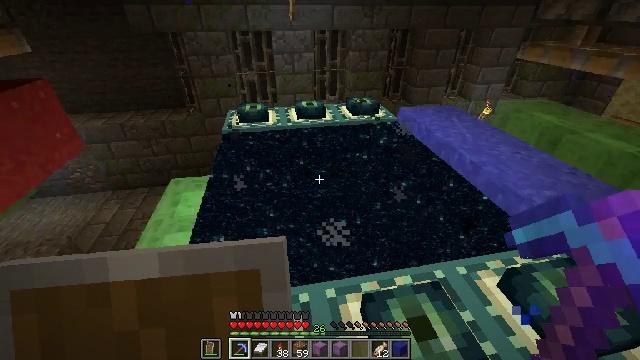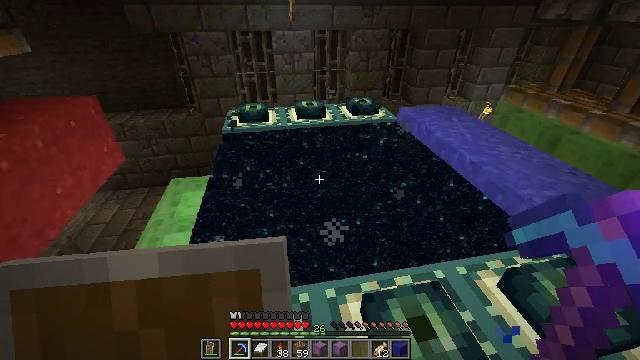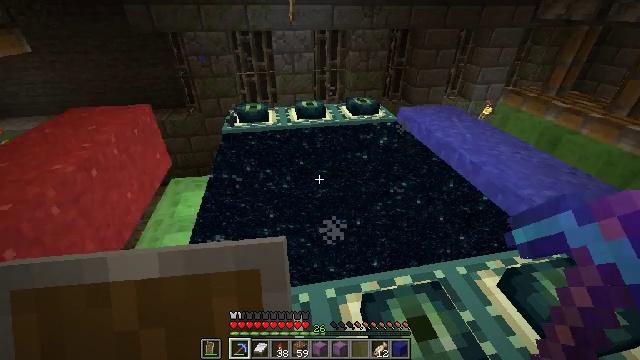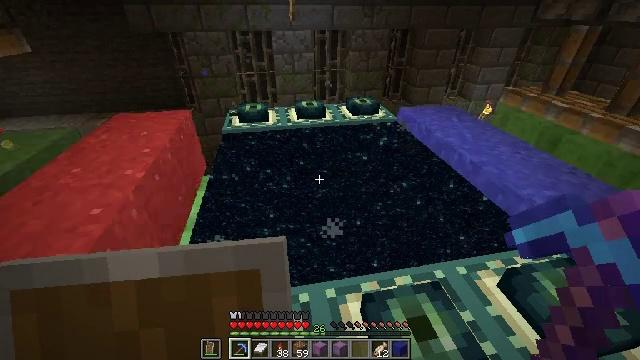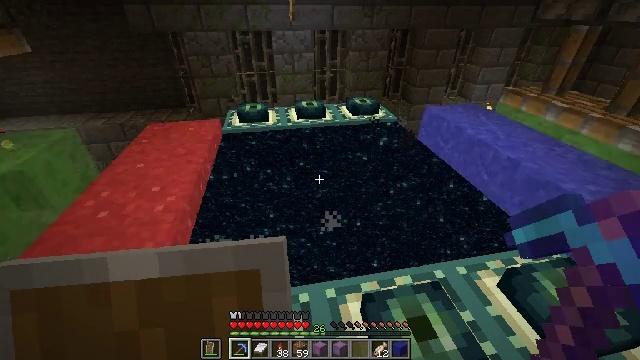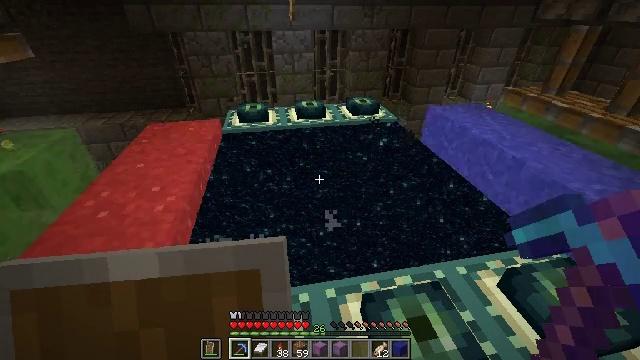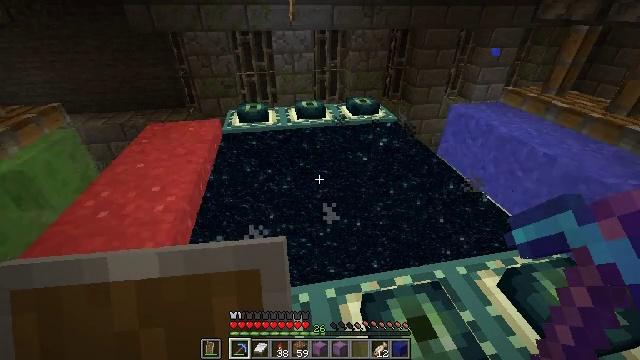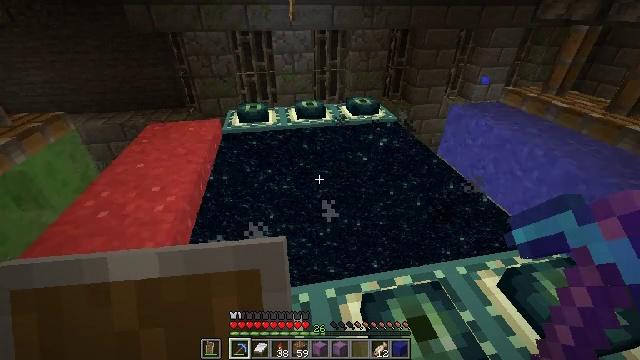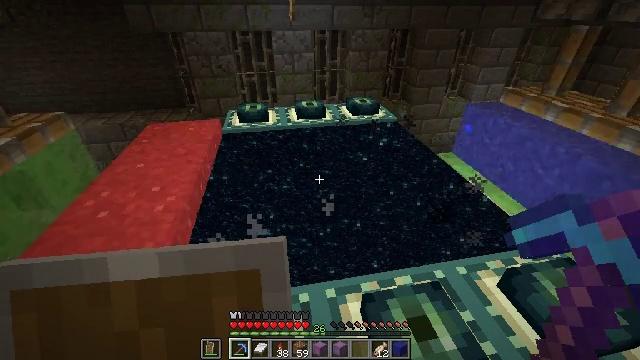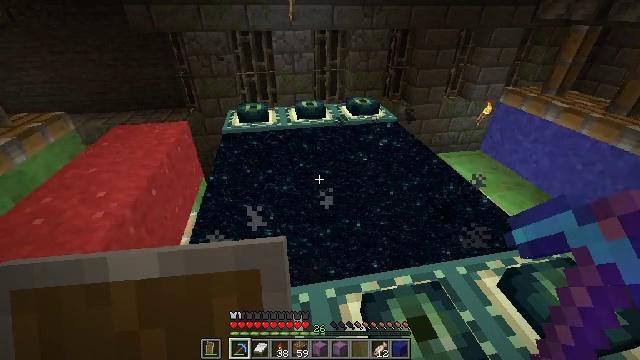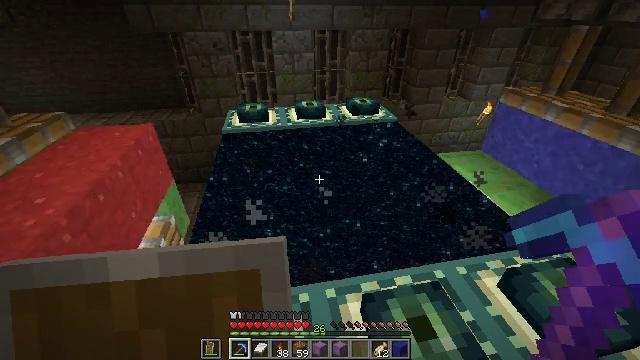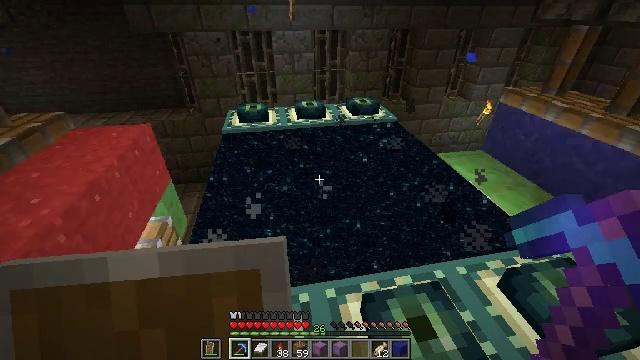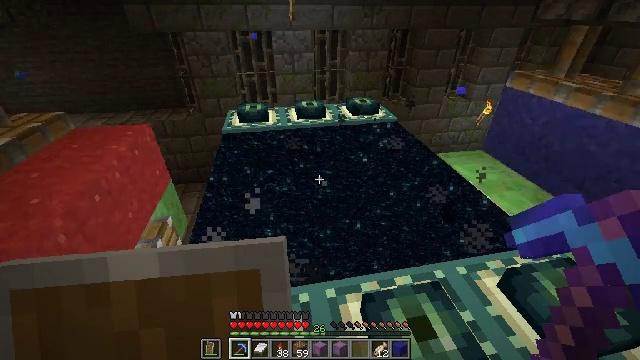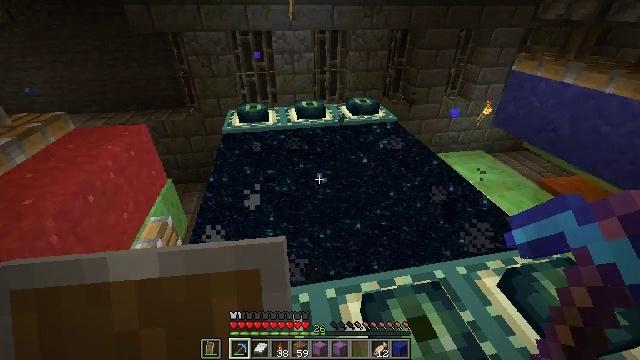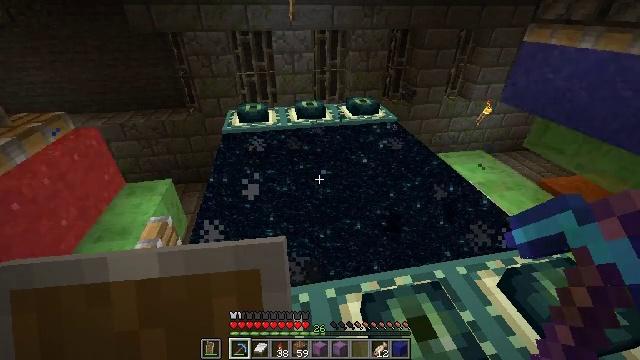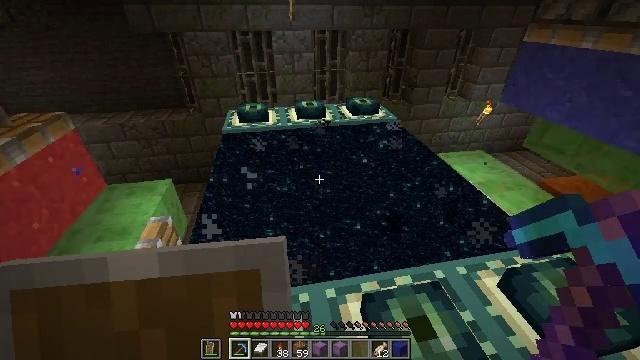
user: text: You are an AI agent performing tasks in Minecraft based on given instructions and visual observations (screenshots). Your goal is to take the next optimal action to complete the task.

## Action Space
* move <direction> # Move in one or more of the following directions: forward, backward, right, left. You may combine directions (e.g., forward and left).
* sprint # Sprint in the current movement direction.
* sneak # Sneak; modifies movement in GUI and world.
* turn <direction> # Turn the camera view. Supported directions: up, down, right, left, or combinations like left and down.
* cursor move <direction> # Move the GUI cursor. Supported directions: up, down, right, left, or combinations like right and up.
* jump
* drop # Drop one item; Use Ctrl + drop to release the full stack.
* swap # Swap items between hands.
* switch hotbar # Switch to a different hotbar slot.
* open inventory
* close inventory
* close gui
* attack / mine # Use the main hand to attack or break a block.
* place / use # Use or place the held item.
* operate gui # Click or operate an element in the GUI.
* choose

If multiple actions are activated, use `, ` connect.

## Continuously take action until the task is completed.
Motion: motion action
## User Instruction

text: Mine the blue concrete powder block.
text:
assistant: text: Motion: no_op
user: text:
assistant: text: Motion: no_op
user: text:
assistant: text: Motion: no_op
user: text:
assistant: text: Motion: no_op
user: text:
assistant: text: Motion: no_op
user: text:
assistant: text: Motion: no_op
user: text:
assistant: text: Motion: no_op
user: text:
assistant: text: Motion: no_op
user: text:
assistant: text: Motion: no_op
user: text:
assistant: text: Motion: no_op
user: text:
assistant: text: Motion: no_op
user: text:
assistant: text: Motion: no_op
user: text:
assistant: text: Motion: no_op
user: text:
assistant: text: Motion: no_op
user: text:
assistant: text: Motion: no_op
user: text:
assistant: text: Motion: no_op
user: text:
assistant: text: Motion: no_op
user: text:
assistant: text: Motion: no_op
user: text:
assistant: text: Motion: no_op
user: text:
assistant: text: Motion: no_op
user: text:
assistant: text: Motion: no_op
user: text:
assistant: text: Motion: no_op
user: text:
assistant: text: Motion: no_op
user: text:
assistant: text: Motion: no_op
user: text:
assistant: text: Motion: no_op
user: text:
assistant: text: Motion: no_op
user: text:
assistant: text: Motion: no_op
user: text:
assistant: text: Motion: no_op
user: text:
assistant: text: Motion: no_op
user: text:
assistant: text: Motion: no_op